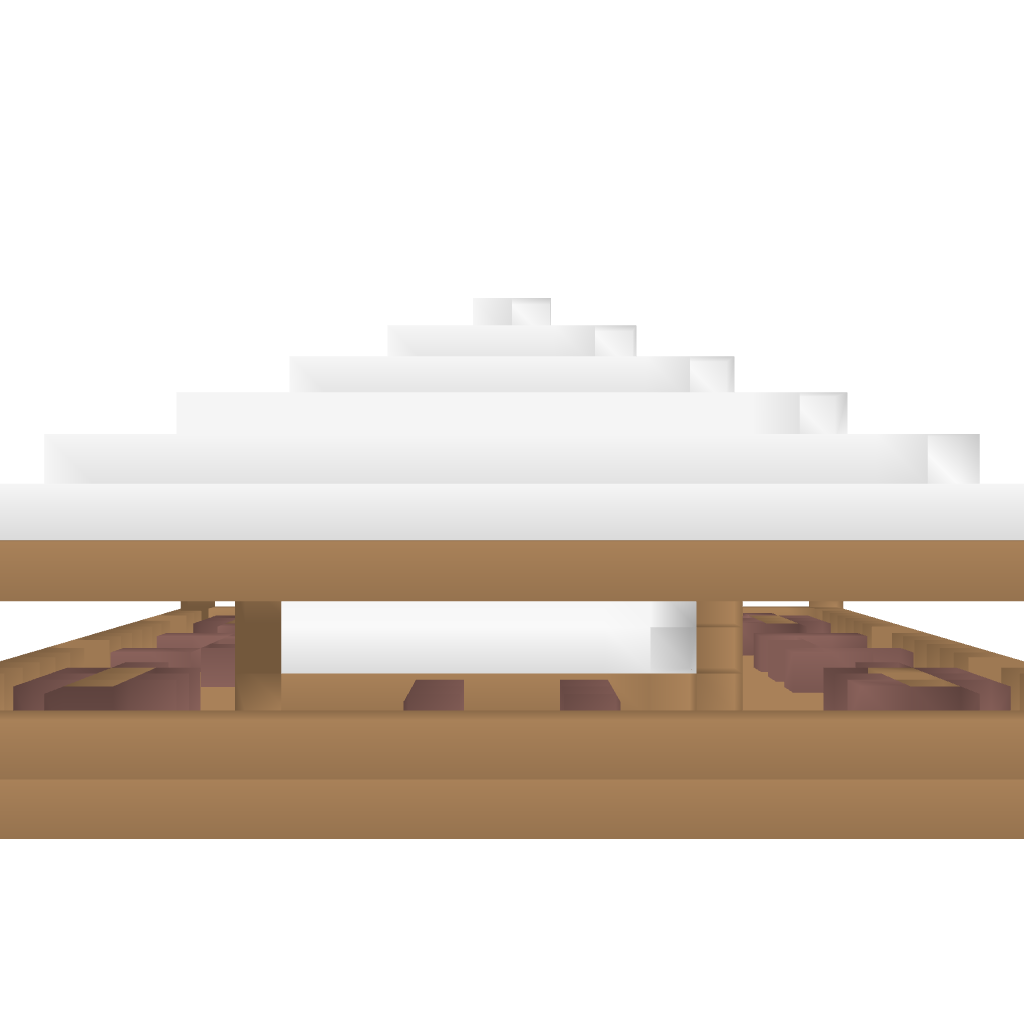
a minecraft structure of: Simple Restaurant good quality